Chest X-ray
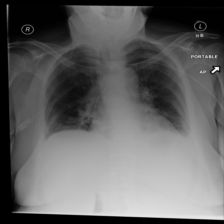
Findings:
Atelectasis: negative
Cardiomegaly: negative
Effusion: negative
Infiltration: negative
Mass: negative
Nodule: negative
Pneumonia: negative
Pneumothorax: negative
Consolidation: negative
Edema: negative
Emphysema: negative
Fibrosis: negative
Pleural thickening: negative
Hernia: negative